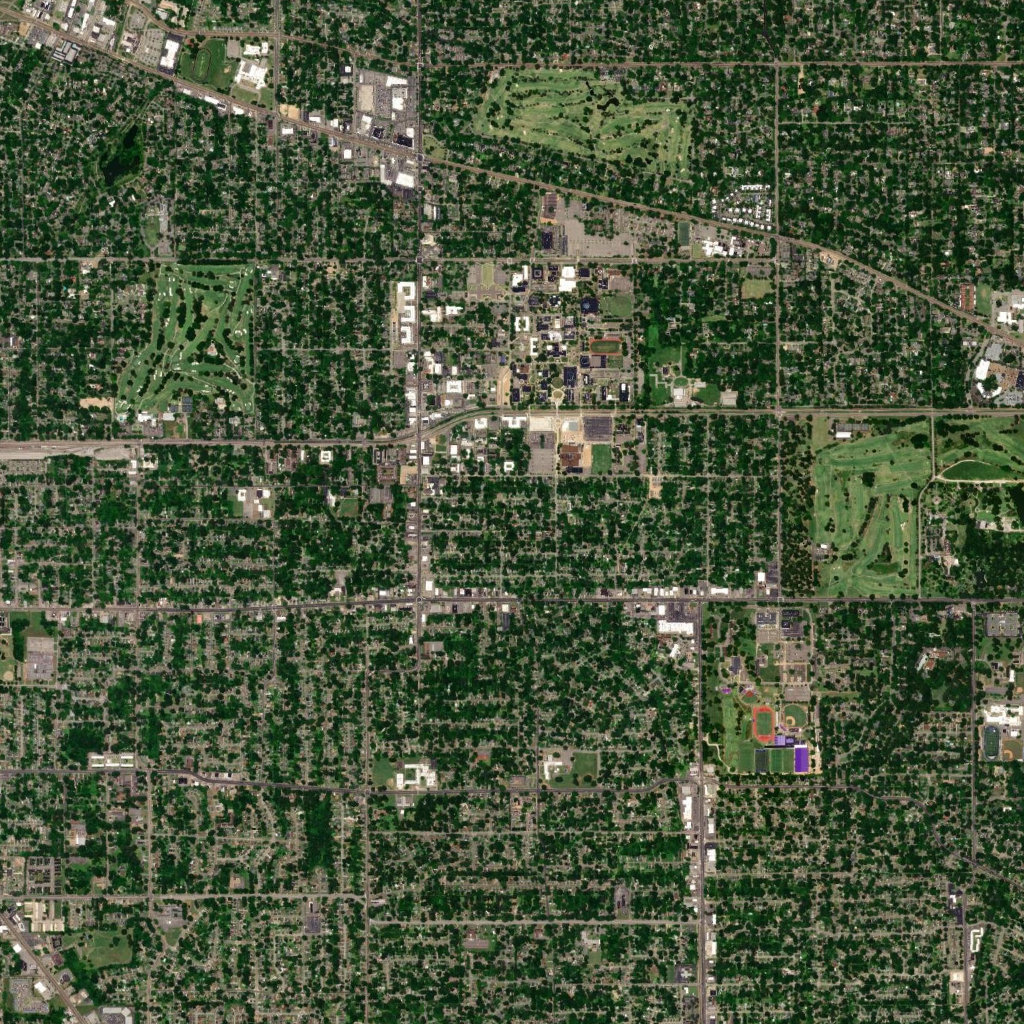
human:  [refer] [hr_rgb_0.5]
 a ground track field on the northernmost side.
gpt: <box>[[18, 4, 20, 8, 0]]</box>